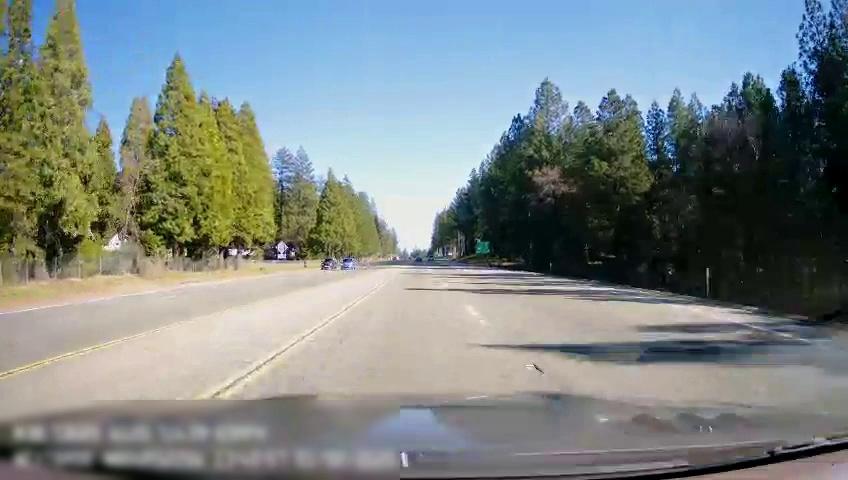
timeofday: Day
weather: Sunny
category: Drivable Space
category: Vehicles | SUV
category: Vehicles | Car
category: Lanes | Opposite Lane
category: Lanes | Current Lane
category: Lanes | Alternate Lane
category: Lanes | Current Lane
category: Lanes | Alternate Lane
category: Lanes | Opposite Lane
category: Lanes | Opposite Lane
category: Traffic | Signs